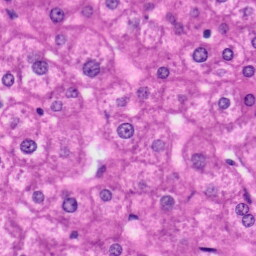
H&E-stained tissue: Liver